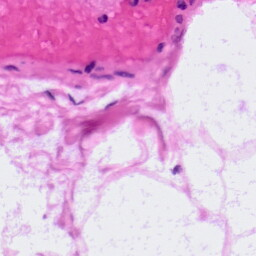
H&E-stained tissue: LymphNode